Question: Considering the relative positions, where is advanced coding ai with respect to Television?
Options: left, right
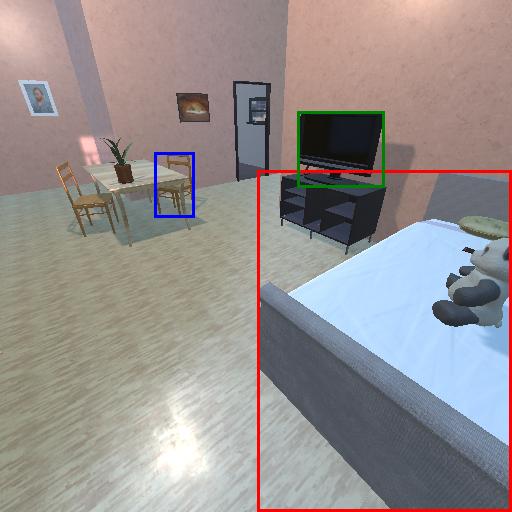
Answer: left